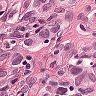
Metastatic tissue present: yes